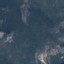
Label: HerbaceousVegetation